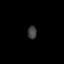
Tissue: lung
Cell type: Epithelial cells
Senescence score: 0.1712
Nuclear area (px): 116
Mean DAPI intensity: 62.009